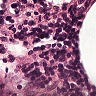
Metastatic tissue present: no